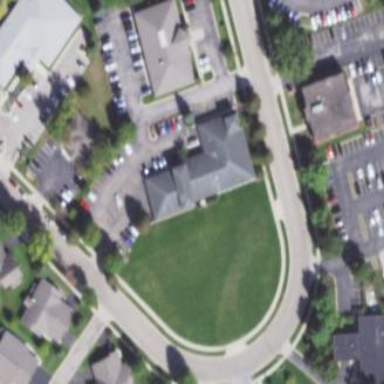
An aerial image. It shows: Office building.